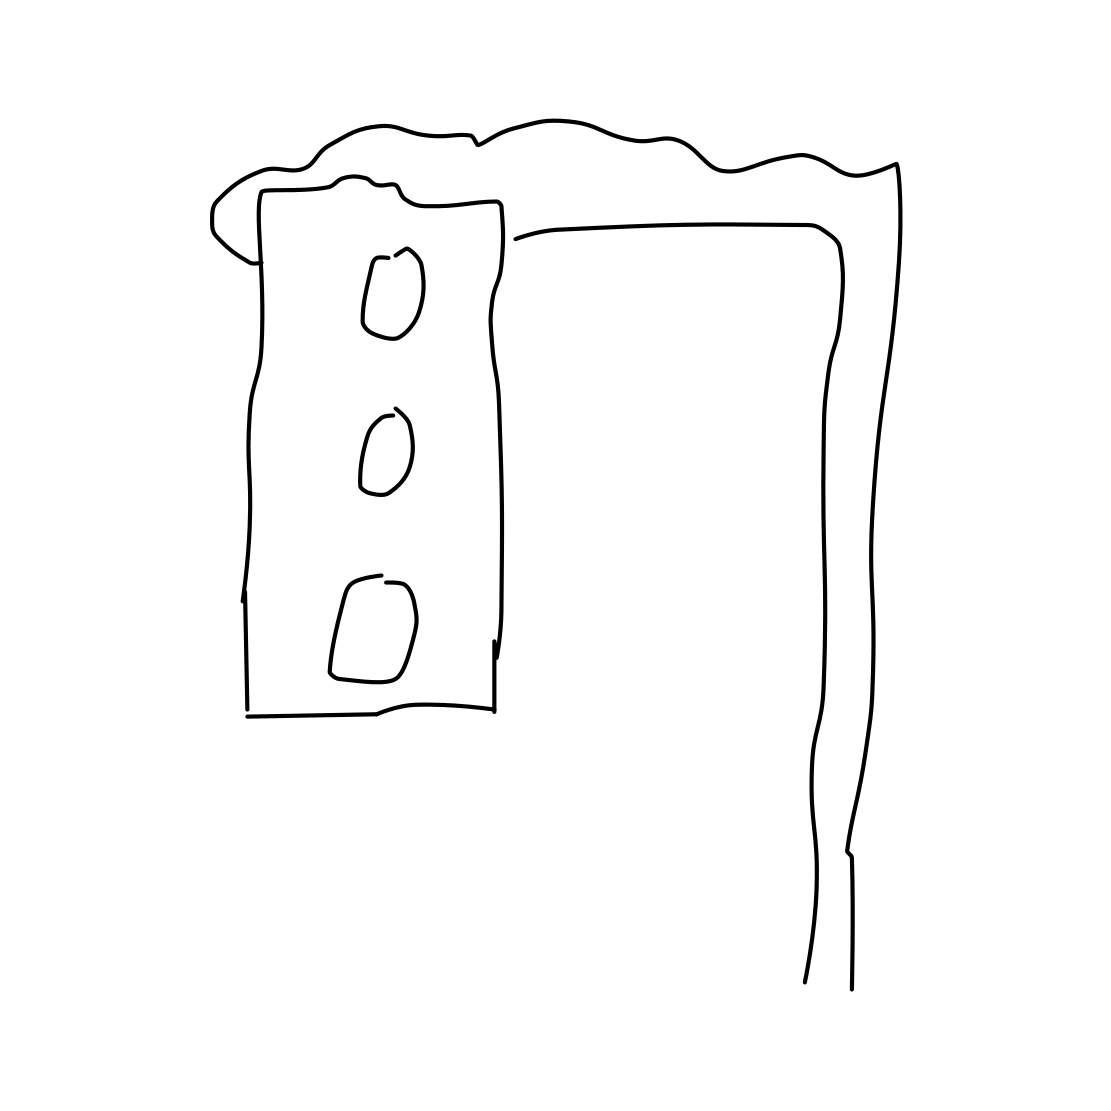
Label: traffic light